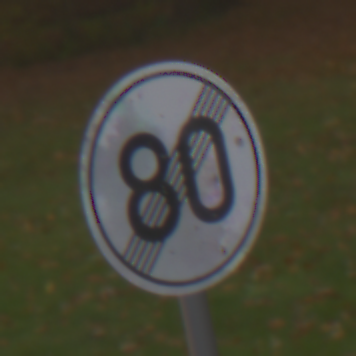
Verkehrszeichen: EndeGeschwindigkeit80
Umgebung: Outdoor, Nature
Tageszeit: Midday
Wetter: Overcast
Licht: Natural
Jahreszeit: Autumn
Kontrast: LowContrast